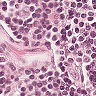
Metastatic tissue present: no